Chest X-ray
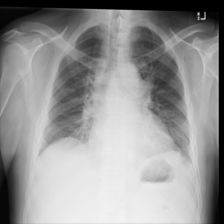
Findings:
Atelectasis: positive
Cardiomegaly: negative
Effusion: negative
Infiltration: positive
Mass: negative
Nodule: negative
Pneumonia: negative
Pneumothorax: negative
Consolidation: negative
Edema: negative
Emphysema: negative
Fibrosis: negative
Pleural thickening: negative
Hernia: negative